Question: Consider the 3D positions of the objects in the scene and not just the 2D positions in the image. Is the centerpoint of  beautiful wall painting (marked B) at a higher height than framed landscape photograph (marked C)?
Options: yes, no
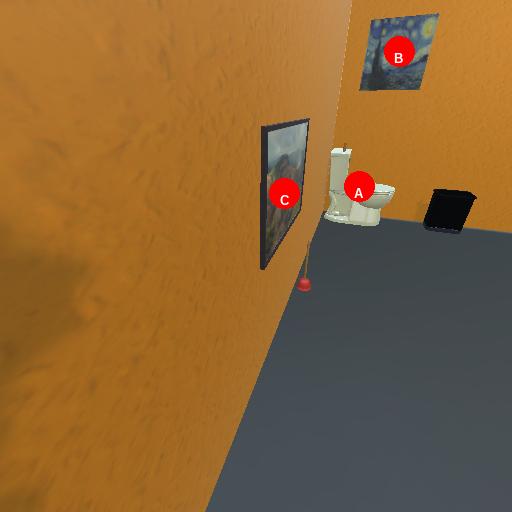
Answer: yes